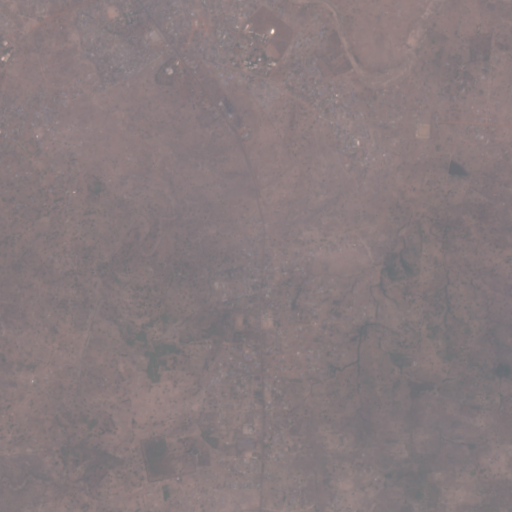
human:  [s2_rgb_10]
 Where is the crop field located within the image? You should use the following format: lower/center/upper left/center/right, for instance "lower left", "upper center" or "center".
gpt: The crop field is located in the lower center of the image.
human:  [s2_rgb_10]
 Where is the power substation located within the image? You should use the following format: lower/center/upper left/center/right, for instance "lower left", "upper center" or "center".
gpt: The power substation is located in the upper right of the image.
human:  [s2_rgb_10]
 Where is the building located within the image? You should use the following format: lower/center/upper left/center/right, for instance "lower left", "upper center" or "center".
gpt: There is no building in the image.